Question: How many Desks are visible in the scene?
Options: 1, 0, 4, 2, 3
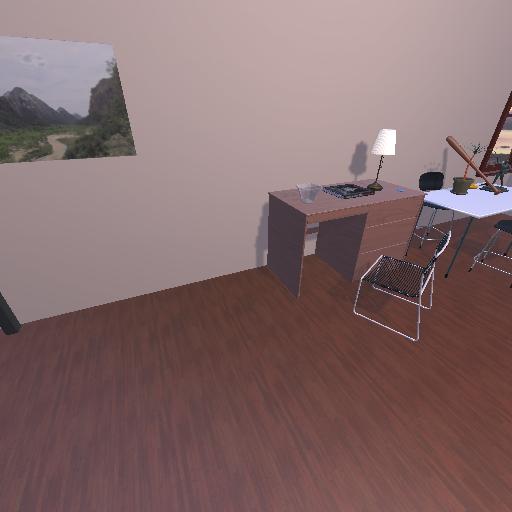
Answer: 1